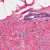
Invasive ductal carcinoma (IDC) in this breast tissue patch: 0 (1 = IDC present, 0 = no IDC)